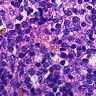
Metastatic tissue present: no